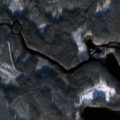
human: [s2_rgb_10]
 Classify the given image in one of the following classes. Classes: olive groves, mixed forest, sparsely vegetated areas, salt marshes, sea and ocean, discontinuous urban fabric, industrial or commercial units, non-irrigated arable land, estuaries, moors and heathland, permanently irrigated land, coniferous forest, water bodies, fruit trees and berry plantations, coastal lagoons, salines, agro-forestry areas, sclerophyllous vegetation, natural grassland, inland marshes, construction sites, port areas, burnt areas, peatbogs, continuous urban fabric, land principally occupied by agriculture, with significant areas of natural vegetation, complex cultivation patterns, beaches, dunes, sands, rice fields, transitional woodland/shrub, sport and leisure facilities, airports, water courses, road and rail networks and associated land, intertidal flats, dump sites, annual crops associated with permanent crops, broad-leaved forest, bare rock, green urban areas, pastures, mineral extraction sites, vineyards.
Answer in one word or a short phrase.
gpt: coniferous forest, transitional woodland/shrub, water bodies